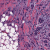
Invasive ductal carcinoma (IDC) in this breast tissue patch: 1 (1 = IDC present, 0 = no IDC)